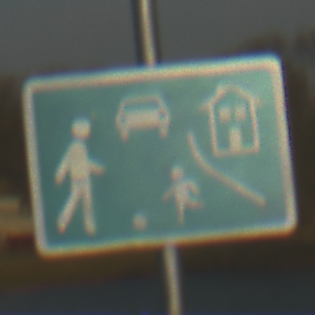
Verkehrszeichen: BeginnVerkehrsberuhigterBereich
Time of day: SunriseSunset
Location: Outdoor (RoadRail)
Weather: PartlyCloudy
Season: NotSpecified
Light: Natural